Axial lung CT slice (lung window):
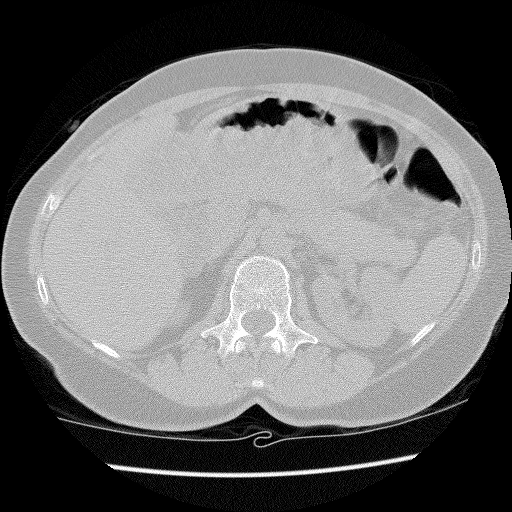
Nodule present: no